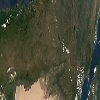
Label: land